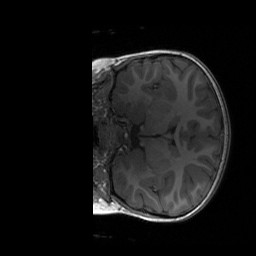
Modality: T1w
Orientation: coronal
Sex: female
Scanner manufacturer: siemens
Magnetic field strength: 3 T
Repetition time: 1.9 s
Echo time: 0.00243 s